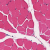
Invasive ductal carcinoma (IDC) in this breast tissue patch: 0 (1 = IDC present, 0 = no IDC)